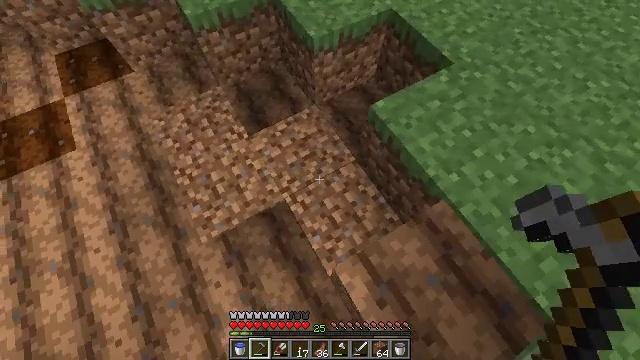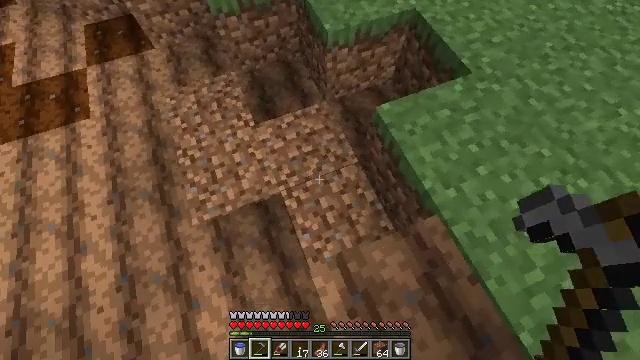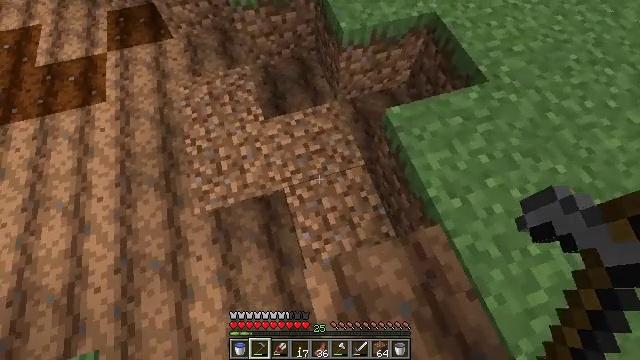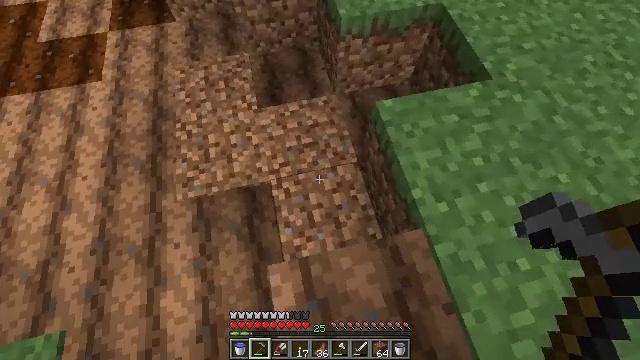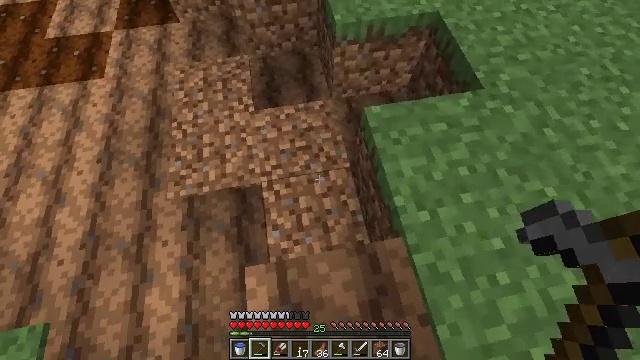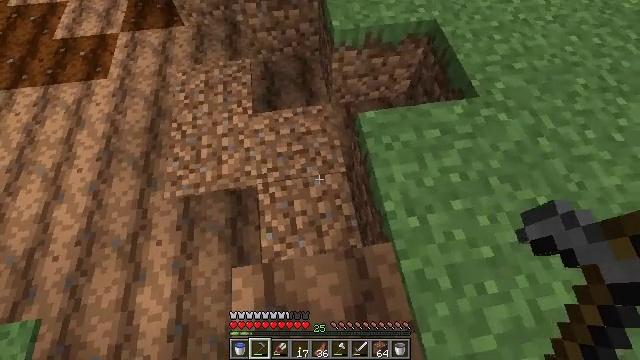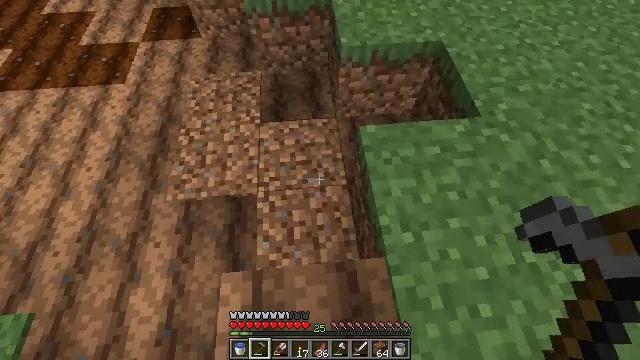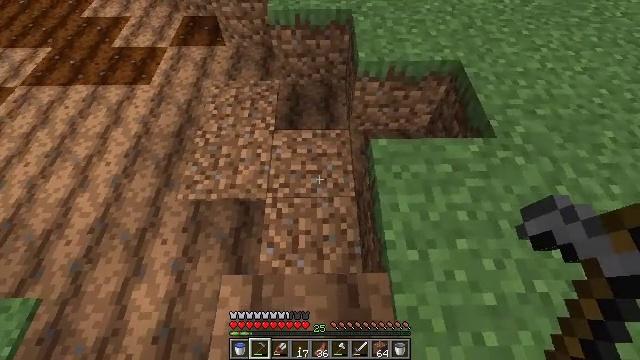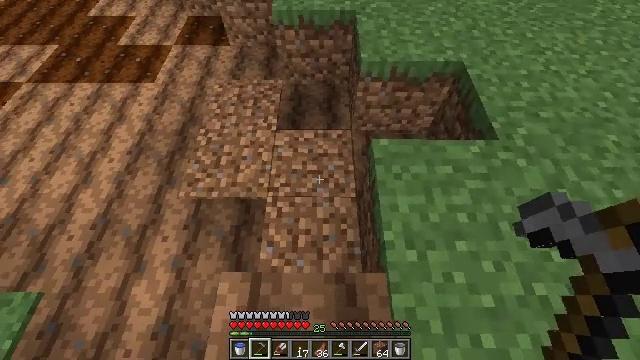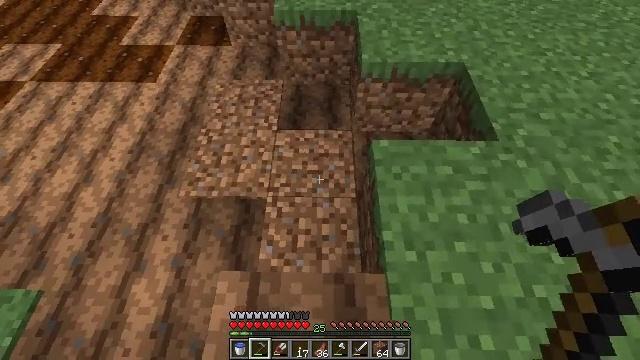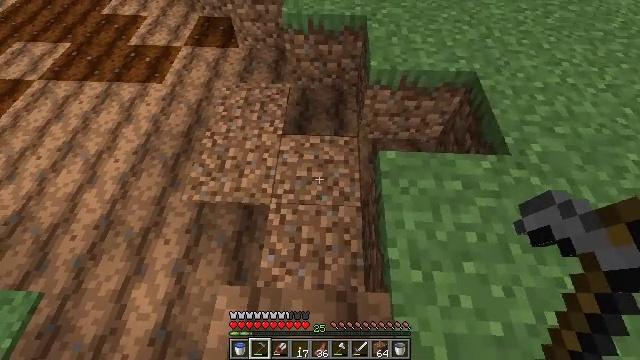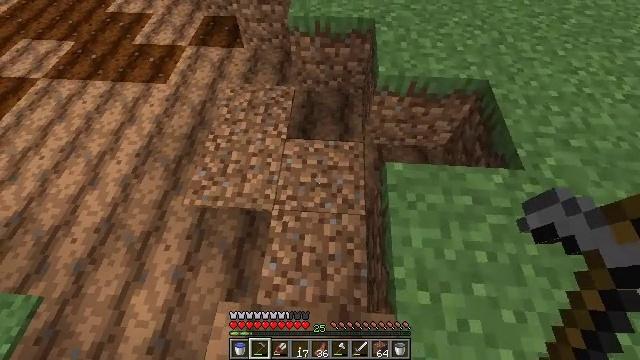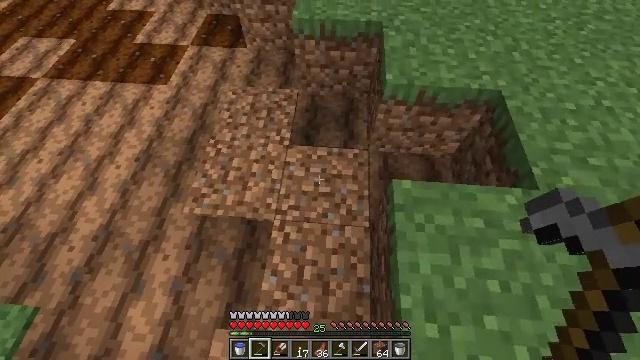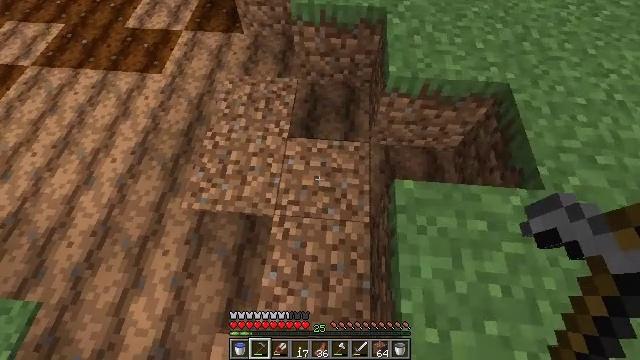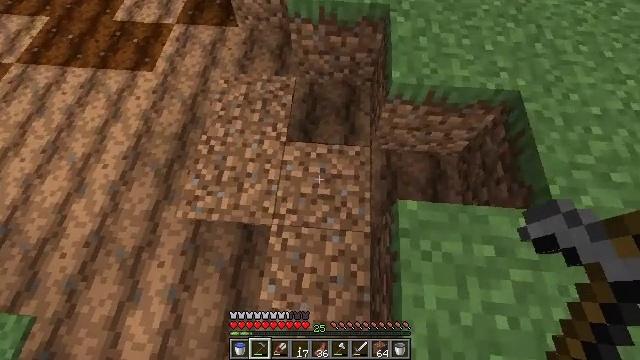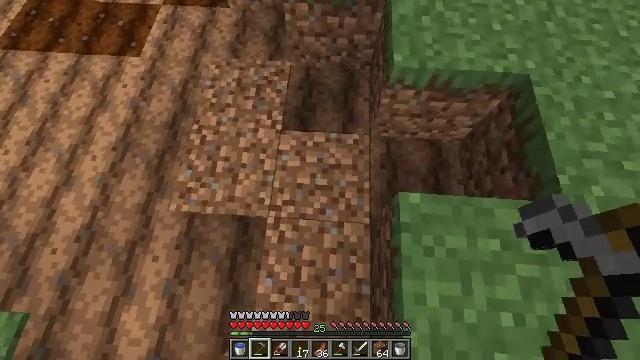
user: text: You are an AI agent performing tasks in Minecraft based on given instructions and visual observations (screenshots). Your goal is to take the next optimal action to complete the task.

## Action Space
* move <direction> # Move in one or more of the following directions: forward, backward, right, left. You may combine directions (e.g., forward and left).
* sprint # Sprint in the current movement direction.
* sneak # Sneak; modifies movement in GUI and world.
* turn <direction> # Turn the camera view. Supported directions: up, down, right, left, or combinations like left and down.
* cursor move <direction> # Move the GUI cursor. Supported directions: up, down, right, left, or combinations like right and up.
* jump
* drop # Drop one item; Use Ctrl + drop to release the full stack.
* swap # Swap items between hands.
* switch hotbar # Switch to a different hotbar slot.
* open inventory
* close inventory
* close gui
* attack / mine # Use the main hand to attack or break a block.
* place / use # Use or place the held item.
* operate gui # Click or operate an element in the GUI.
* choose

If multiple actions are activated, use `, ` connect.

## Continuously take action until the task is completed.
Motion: motion action
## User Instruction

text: Get dirt block.
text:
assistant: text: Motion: move right, turn left
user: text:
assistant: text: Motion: move right, turn left
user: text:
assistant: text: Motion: turn left
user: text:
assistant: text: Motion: turn left
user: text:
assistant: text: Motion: turn left and up
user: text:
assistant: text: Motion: turn left and up
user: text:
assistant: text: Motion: turn left and up
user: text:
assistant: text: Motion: turn left
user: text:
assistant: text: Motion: no_op
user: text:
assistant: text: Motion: move forward, turn left
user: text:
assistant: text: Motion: move forward, turn left
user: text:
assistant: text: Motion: move forward, turn left
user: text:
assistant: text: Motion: move forward, turn down
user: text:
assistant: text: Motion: turn down
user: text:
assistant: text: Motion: turn down
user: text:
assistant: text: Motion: turn down
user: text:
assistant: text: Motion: turn down
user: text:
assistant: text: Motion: turn down
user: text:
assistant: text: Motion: no_op
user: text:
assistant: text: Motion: attack / mine
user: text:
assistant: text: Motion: attack / mine
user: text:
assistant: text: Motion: attack / mine
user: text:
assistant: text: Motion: attack / mine
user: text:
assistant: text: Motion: attack / mine
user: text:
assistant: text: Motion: attack / mine
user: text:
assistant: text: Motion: attack / mine
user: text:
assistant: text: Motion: attack / mine
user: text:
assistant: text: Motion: attack / mine
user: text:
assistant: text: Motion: attack / mine
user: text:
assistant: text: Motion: attack / mine